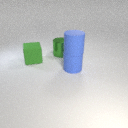
large blue rubber cylinder below large blue rubber cylinder